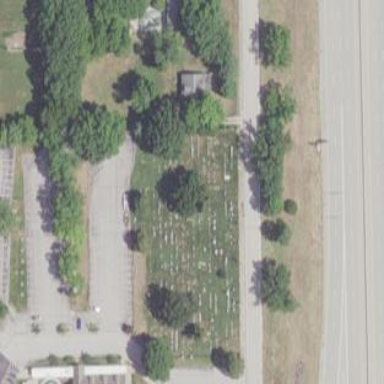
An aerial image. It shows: Cemetery.